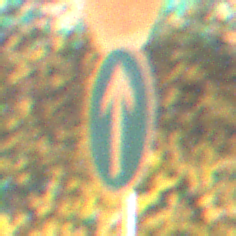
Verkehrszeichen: VorgeschriebeneFahrtrichtungGeradeaus
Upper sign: Stop
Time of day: Night
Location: Outdoor (Urban)
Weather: PartlyCloudy
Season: NotSpecified
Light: Artificial